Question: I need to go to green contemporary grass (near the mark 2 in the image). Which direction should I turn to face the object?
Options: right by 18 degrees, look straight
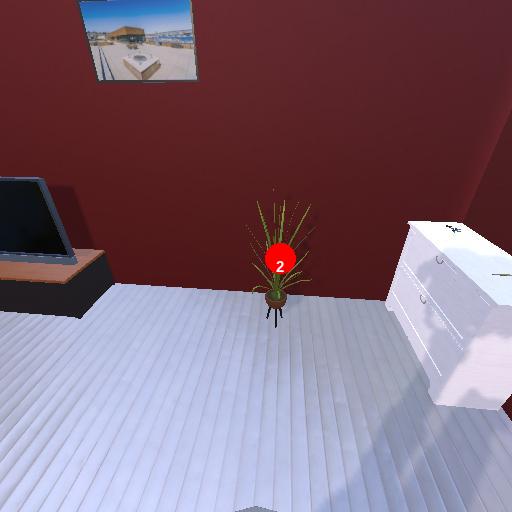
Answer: right by 18 degrees